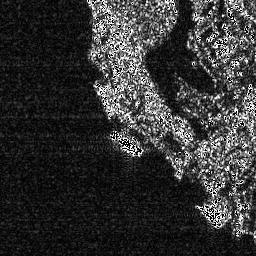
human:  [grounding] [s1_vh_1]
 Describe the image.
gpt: In the satellite image, there is  <ref>1 medium ship </ref> <box>[[41, 50, 55, 60, 0]]</box> located at center,  <ref>1 medium ship </ref> <box>[[75, 78, 86, 89, 0]]</box> located at bottom right.